Interaction volume radius: 10 \u00c5
Interaction volume height: 50 \u00c5
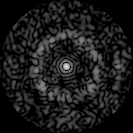
Disorder parameter: 0.7494